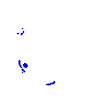
Particle: electron